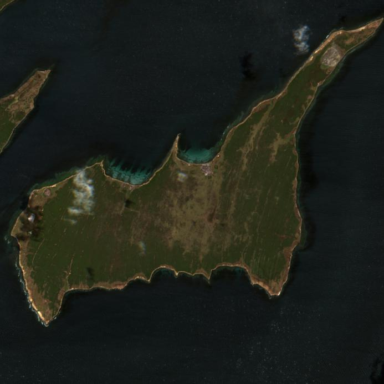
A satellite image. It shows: Island with natural coastline.